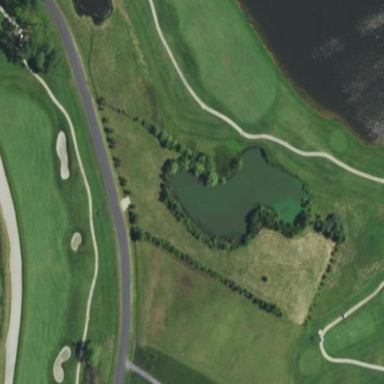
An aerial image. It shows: Picturesque scene of golf course with lateral water hazard.